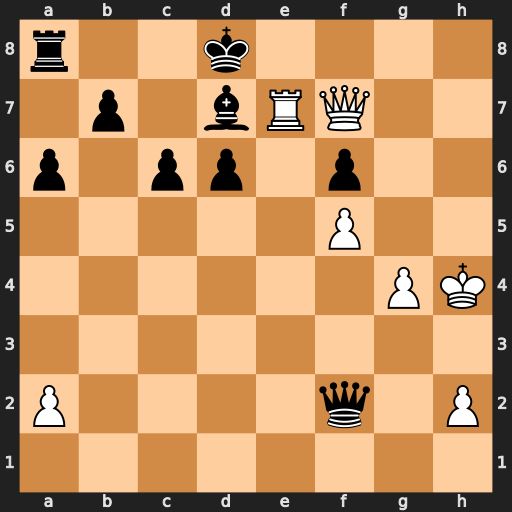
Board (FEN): r2k4/1p1bRQ2/p1pp1p2/5P2/6PK/8/P4q1P/8
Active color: w
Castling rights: -
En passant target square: -
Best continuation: Kh5 Qxh2+ Kg6 Kc7 Rxd7+